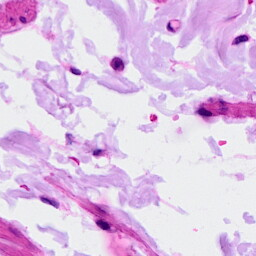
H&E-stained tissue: Ovarian